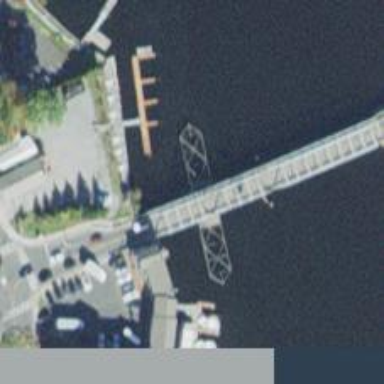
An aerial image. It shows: Secondary road crossing swing bridge.